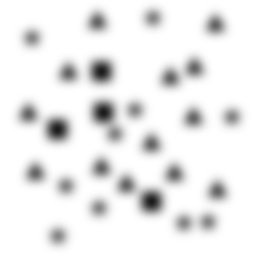
Squares: 4
Triangles: 13
Stars: 10
Total shapes: 27